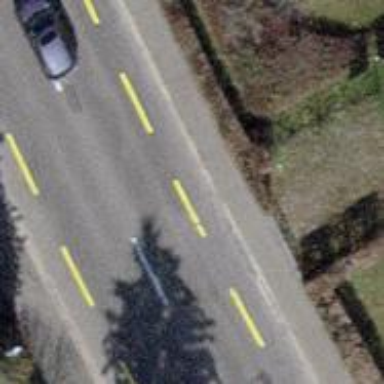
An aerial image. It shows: Asphalt sidewalk along the footway.